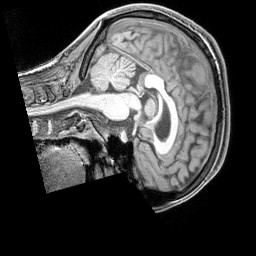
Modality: T1w
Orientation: sagittal
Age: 20
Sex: female
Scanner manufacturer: siemens
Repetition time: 2.3 s
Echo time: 0.00226 s